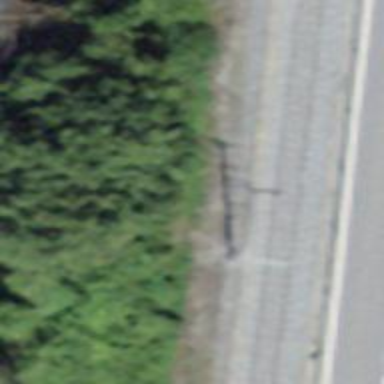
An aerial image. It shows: Catenary mast for power lines.